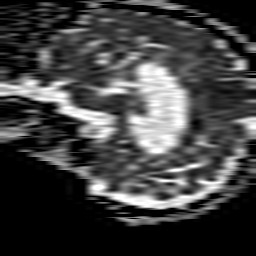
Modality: ADC
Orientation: sagittal
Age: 87
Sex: male
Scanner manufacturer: philips
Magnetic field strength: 1.5 T
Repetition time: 3.655 s
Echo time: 0.09257 s